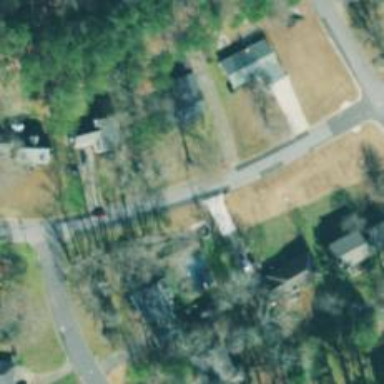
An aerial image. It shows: Residential road.